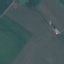
Label: Pasture